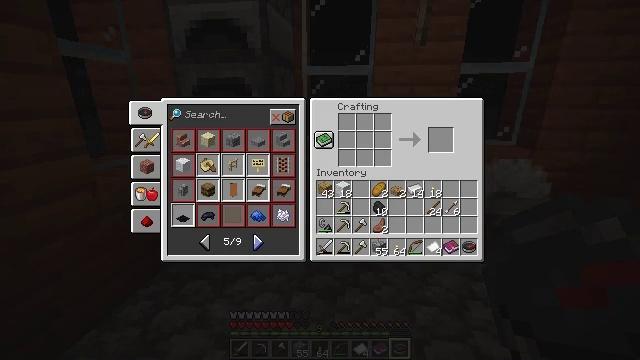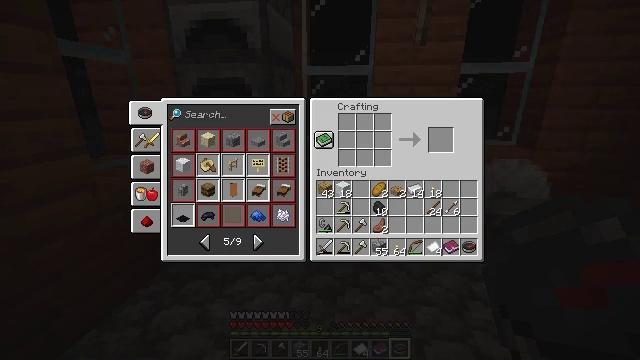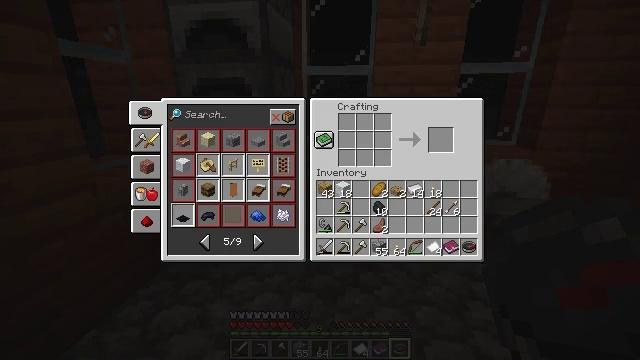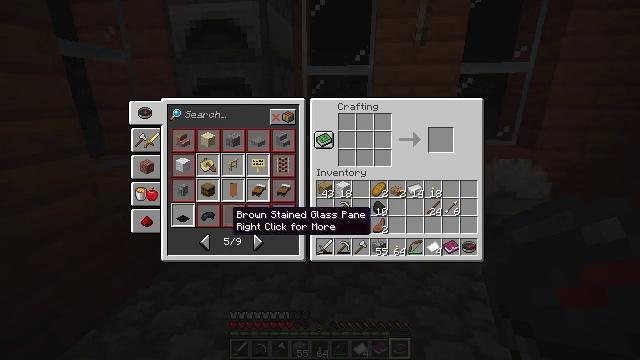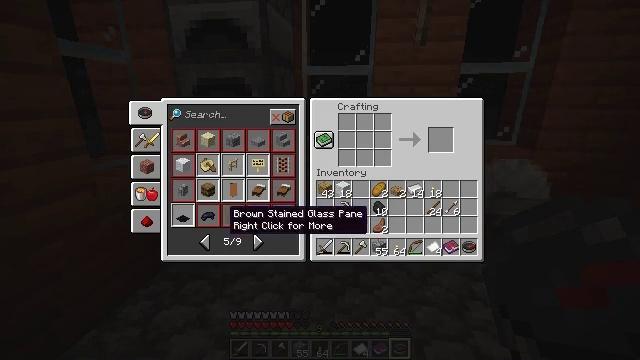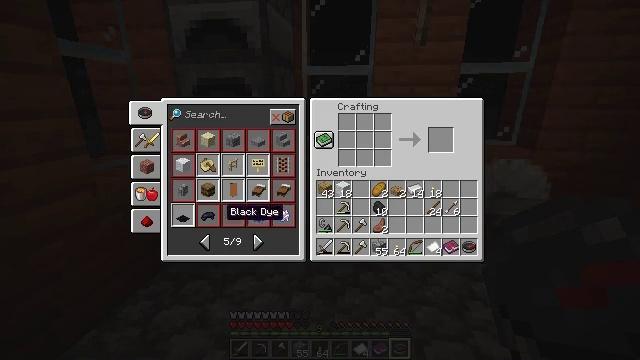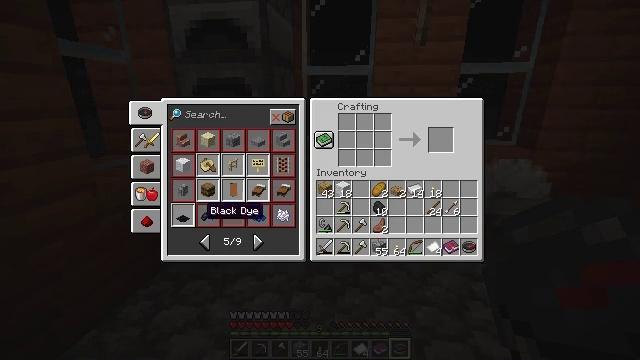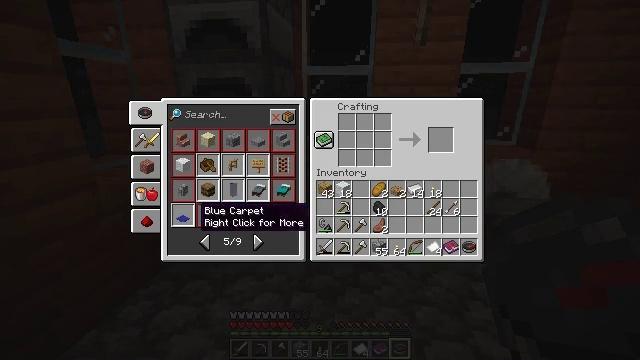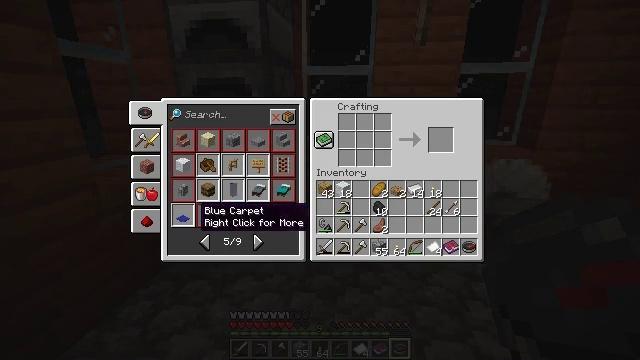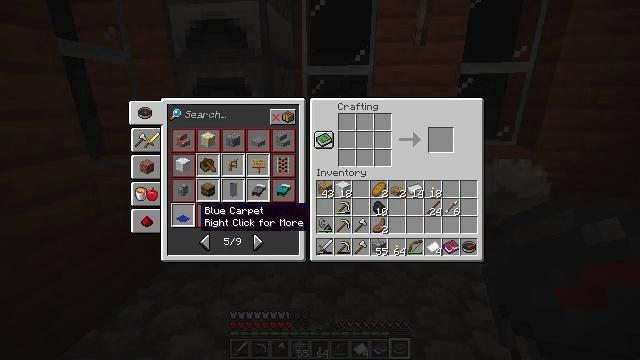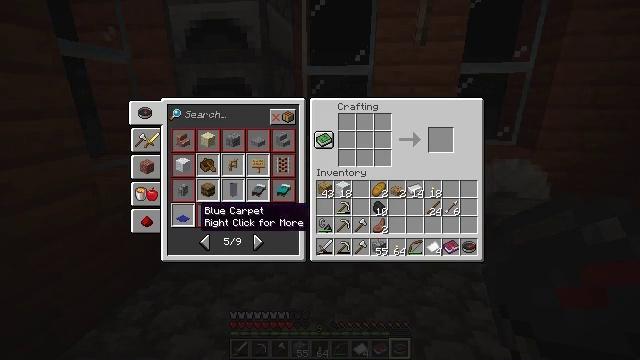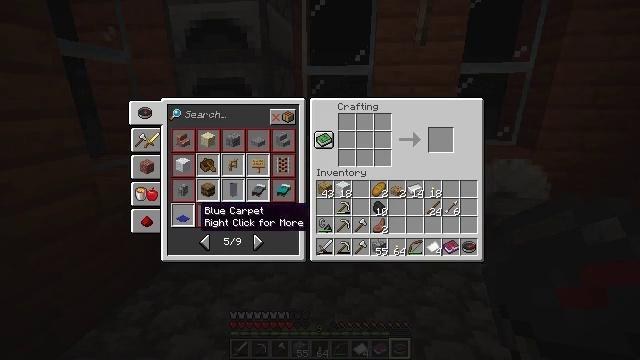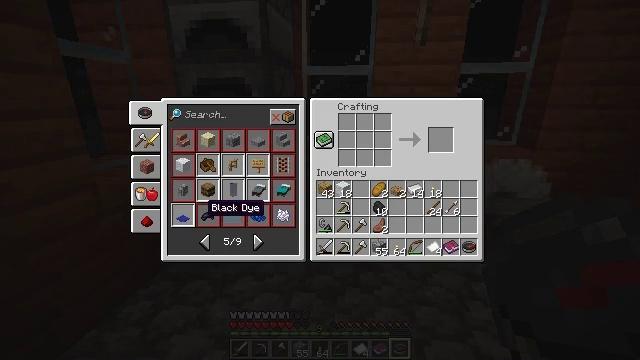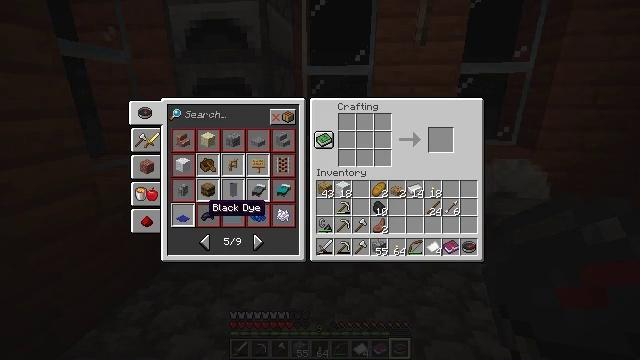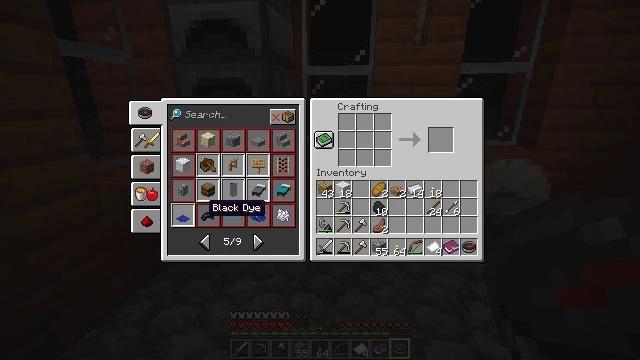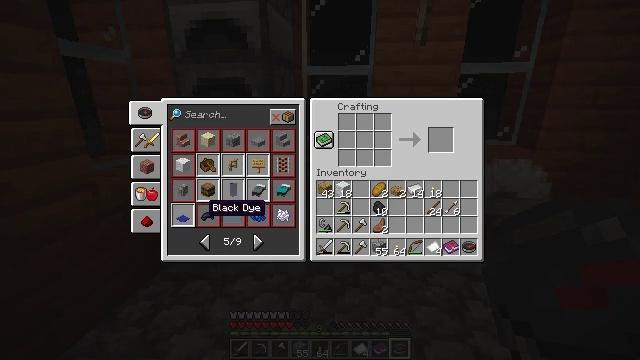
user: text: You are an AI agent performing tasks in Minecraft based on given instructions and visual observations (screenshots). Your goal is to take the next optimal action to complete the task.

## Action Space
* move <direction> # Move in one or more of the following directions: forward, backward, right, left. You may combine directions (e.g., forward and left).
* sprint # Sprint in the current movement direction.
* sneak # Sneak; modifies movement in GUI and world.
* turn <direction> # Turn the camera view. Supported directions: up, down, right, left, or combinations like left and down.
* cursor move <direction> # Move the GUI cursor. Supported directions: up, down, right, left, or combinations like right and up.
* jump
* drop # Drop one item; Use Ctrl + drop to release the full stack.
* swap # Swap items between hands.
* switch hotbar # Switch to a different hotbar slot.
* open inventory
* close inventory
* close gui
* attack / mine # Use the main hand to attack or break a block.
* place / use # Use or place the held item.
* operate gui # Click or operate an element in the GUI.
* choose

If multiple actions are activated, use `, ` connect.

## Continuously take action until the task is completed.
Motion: motion action
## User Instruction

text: Open the crafting table and make a painting.
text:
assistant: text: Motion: turn left and up
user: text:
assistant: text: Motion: turn left
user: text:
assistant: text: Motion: no_op
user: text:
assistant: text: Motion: no_op
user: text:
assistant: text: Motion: no_op
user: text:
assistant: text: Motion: turn left
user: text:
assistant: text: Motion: no_op
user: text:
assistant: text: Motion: no_op
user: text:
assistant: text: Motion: no_op
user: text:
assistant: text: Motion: no_op
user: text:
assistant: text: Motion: no_op
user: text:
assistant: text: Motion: turn right
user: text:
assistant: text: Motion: no_op
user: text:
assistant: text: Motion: no_op
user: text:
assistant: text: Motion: no_op
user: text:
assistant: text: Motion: no_op
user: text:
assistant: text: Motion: no_op
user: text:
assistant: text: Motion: no_op
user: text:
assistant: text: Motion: no_op
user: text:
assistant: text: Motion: no_op
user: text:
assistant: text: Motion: no_op
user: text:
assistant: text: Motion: no_op
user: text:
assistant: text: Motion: no_op
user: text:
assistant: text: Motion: turn left
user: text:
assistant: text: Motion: no_op
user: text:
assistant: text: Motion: no_op
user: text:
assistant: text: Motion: no_op
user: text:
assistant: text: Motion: no_op
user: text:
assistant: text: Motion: no_op
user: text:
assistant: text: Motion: no_op